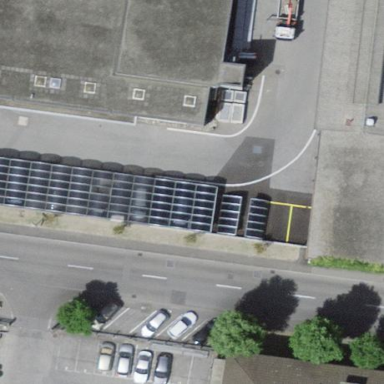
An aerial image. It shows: View of roof of building.